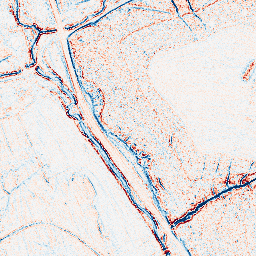
Category: edge_preserving
Decomposition family: bilateral
Decomposition parameters: d: 5
sigma_color: 50
sigma_space: 150
Upsampling method: sinc_hamming
Upsampling parameters: scale: 2
kernel_size: 8
Upsampling scale: 2